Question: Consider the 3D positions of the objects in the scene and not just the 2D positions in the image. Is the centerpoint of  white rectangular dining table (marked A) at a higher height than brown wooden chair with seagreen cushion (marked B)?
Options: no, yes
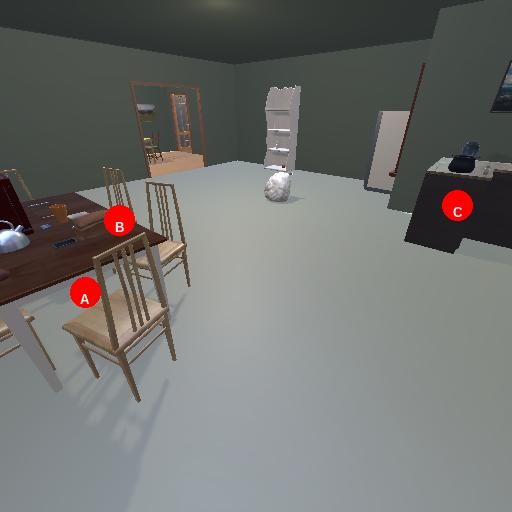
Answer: no